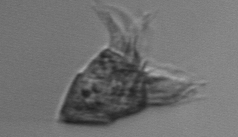
Label: Strombidium_inclinatum